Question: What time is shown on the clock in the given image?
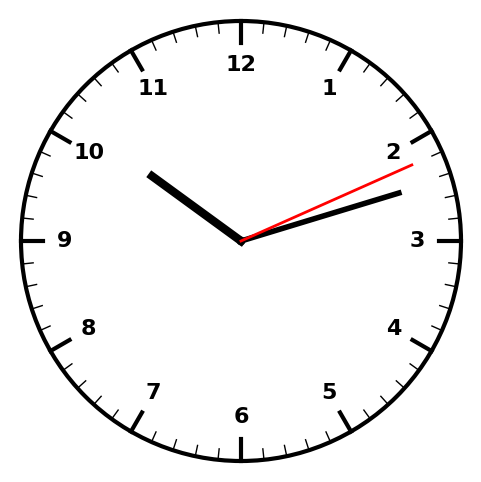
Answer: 10:12:11